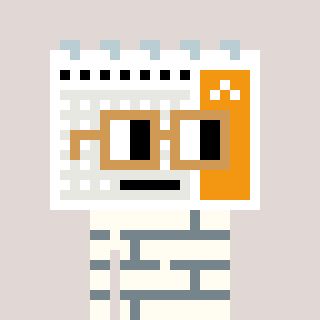
a pixel art character with square brown glasses, a calendar-shaped head and a grayscale-colored body on a warm background